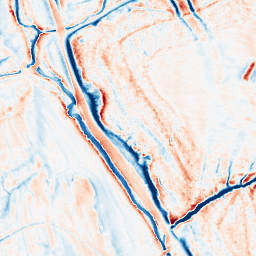
Category: classical
Decomposition family: gaussian_anisotropic
Decomposition parameters: sigma_x: 5
sigma_y: 2
Upsampling method: edge_directed
Upsampling parameters: scale: 4
Upsampling scale: 4